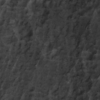
Label: not_dusty